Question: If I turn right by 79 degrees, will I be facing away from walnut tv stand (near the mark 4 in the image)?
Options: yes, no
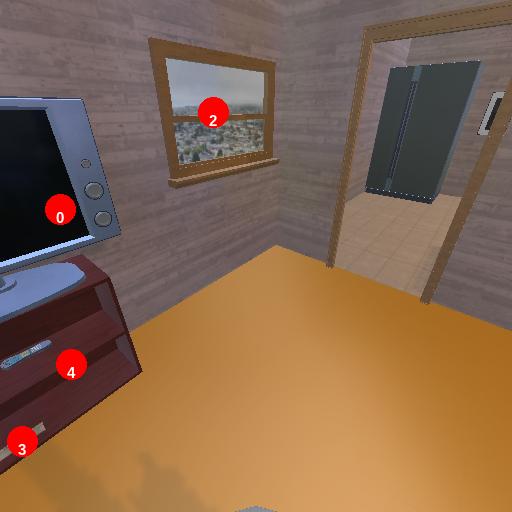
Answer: yes